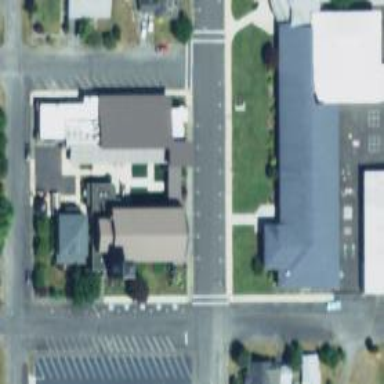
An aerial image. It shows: Beautiful church building.